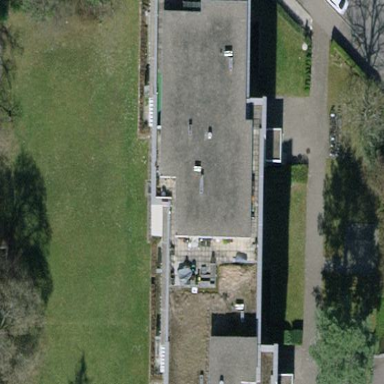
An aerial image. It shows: Flat roofed apartment building with tile roof.